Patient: sex M, age 69
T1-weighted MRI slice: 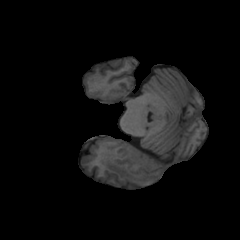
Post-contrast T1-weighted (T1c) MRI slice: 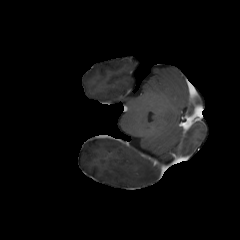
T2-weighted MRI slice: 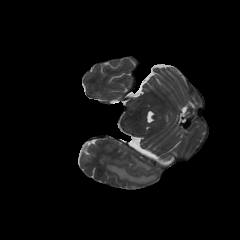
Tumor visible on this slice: yes
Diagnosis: Glioblastoma, IDH-wildtype
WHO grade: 4